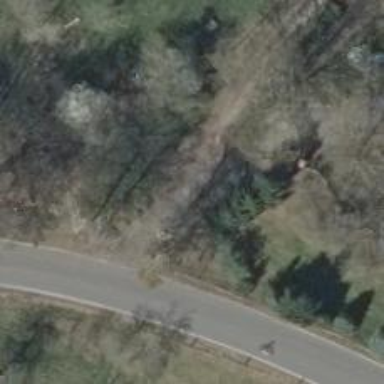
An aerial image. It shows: Alley classified as service road.